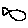
Label: fish